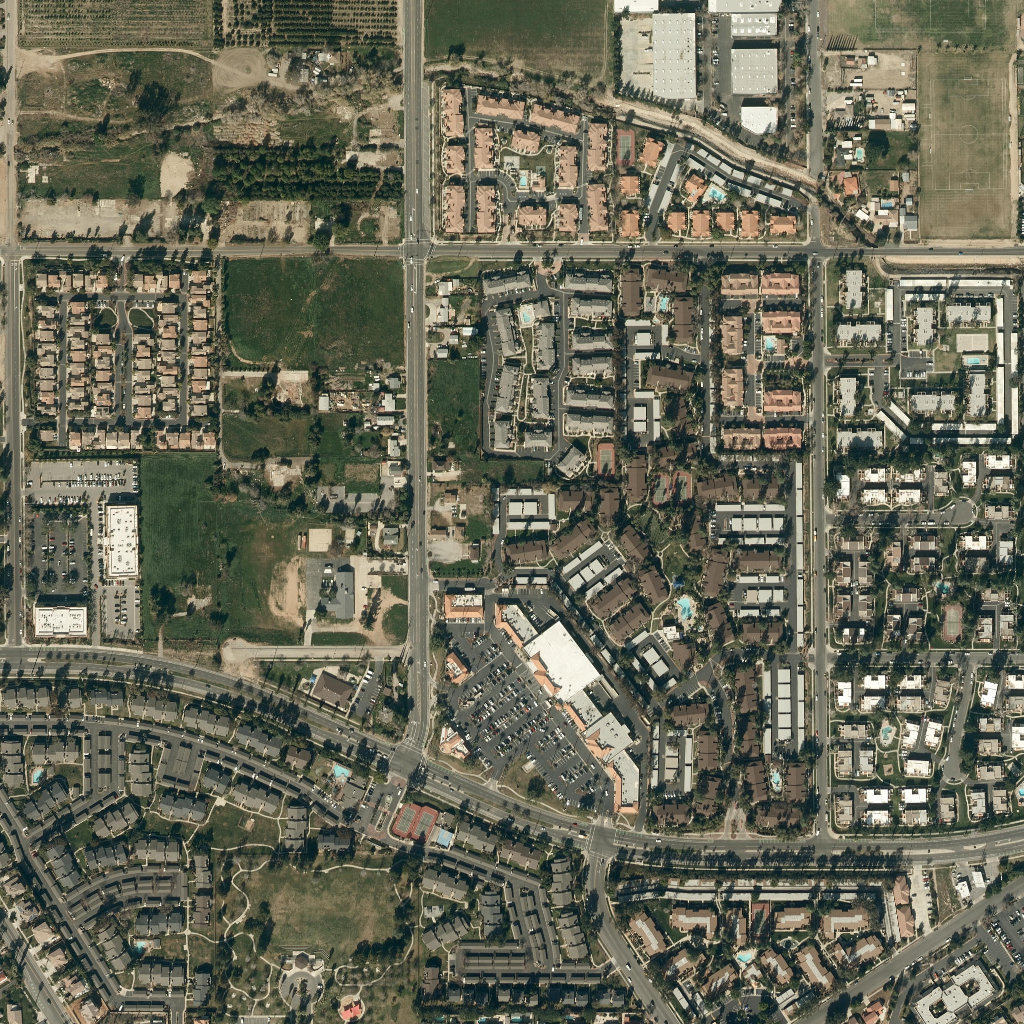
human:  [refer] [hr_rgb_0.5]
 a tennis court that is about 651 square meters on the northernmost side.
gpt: <box>[[60, 12, 62, 16, 0]]</box>